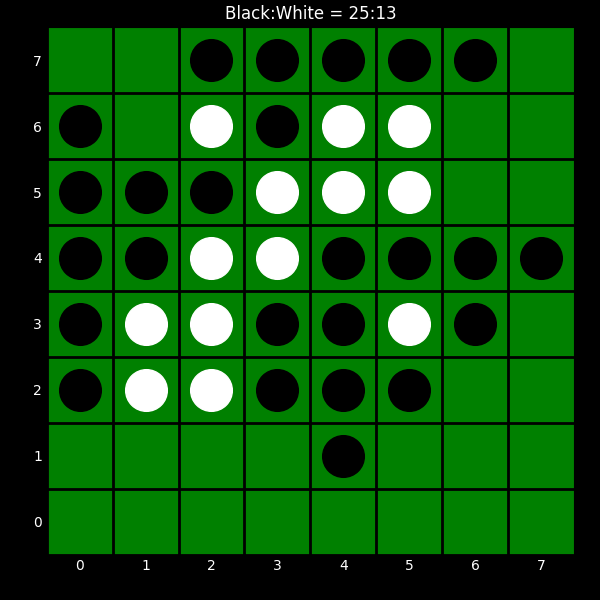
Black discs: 25
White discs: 13